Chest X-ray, PA view. Patient: 61 years old, sex M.
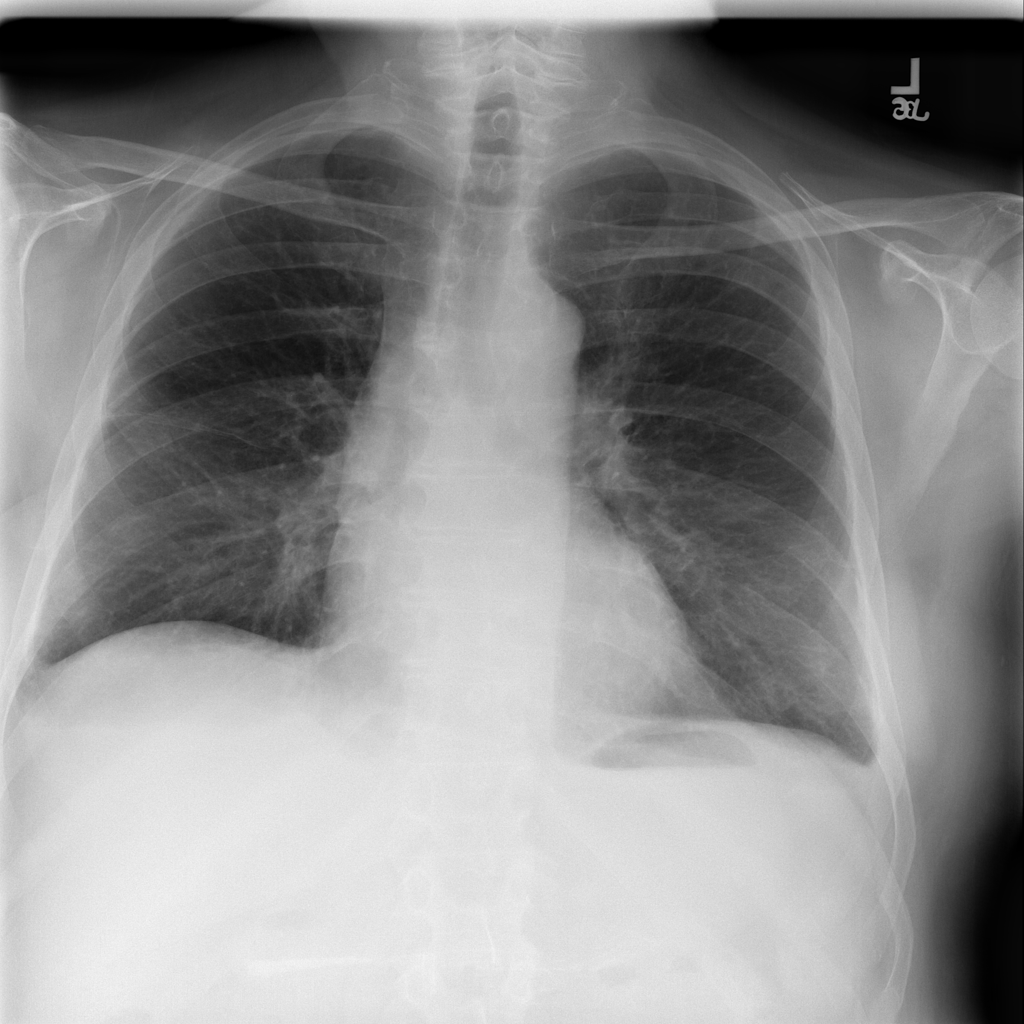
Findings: Effusion